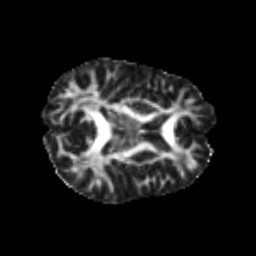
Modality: FA
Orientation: axial
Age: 29
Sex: male
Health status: healthy